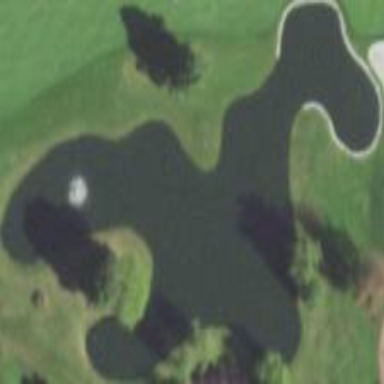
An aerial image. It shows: Water hazard on golf course. The hazard is natural water feature.